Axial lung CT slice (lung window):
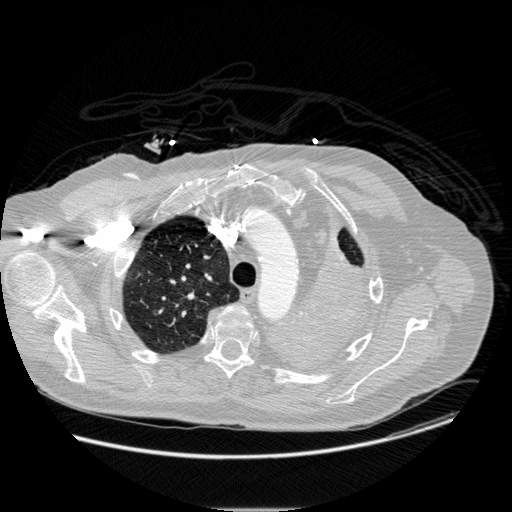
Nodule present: no